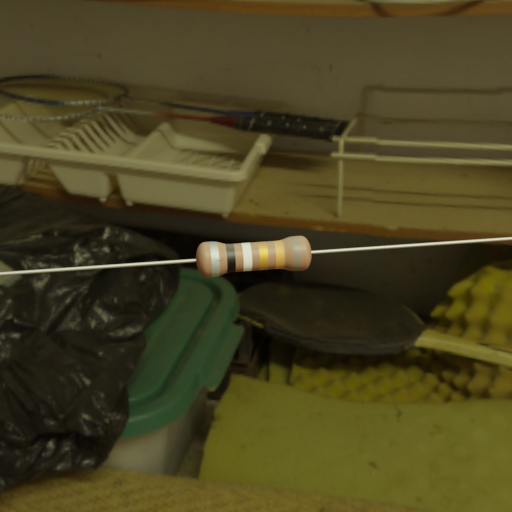
Resistor colour bands (in order): silver, black, white, gold, gold, gray